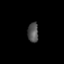
Tissue: skin
Cell type: Endothelial cells
Senescence score: 0.2723
Nuclear area (px): 209
Mean DAPI intensity: 81.99